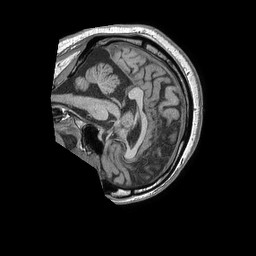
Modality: T1w
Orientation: sagittal
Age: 56
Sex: male
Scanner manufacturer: philips
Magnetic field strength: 1.5 T
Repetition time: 0.007993 s
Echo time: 0.003718 s